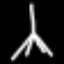
Label: The Eiffel Tower